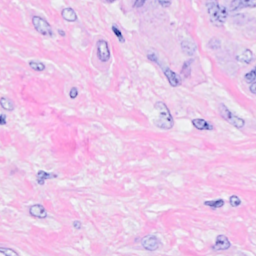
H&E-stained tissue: Breast